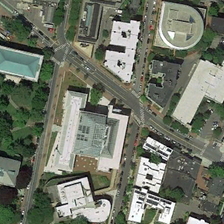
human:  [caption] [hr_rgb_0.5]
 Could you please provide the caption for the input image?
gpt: some buildings and green trees are in a school .

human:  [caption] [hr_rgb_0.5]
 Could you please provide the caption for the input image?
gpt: some buildings and green trees are in a school .

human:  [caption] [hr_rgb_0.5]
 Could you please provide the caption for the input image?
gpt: some buildings and green trees are in a school .

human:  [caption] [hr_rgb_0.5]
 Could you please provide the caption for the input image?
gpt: some buildings and green trees are in a school .

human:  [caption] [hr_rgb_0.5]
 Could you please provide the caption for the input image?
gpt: some buildings and green trees are in a school .